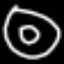
Label: donut